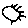
Label: sun